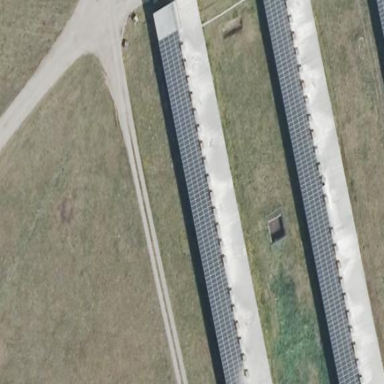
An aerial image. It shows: Solar photovoltaic panel generating electricity. It is small installation located on building.